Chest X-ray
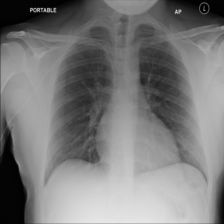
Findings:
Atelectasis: negative
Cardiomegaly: negative
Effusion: negative
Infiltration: negative
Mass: negative
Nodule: negative
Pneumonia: negative
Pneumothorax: negative
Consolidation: negative
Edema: negative
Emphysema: negative
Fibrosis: negative
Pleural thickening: negative
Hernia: negative